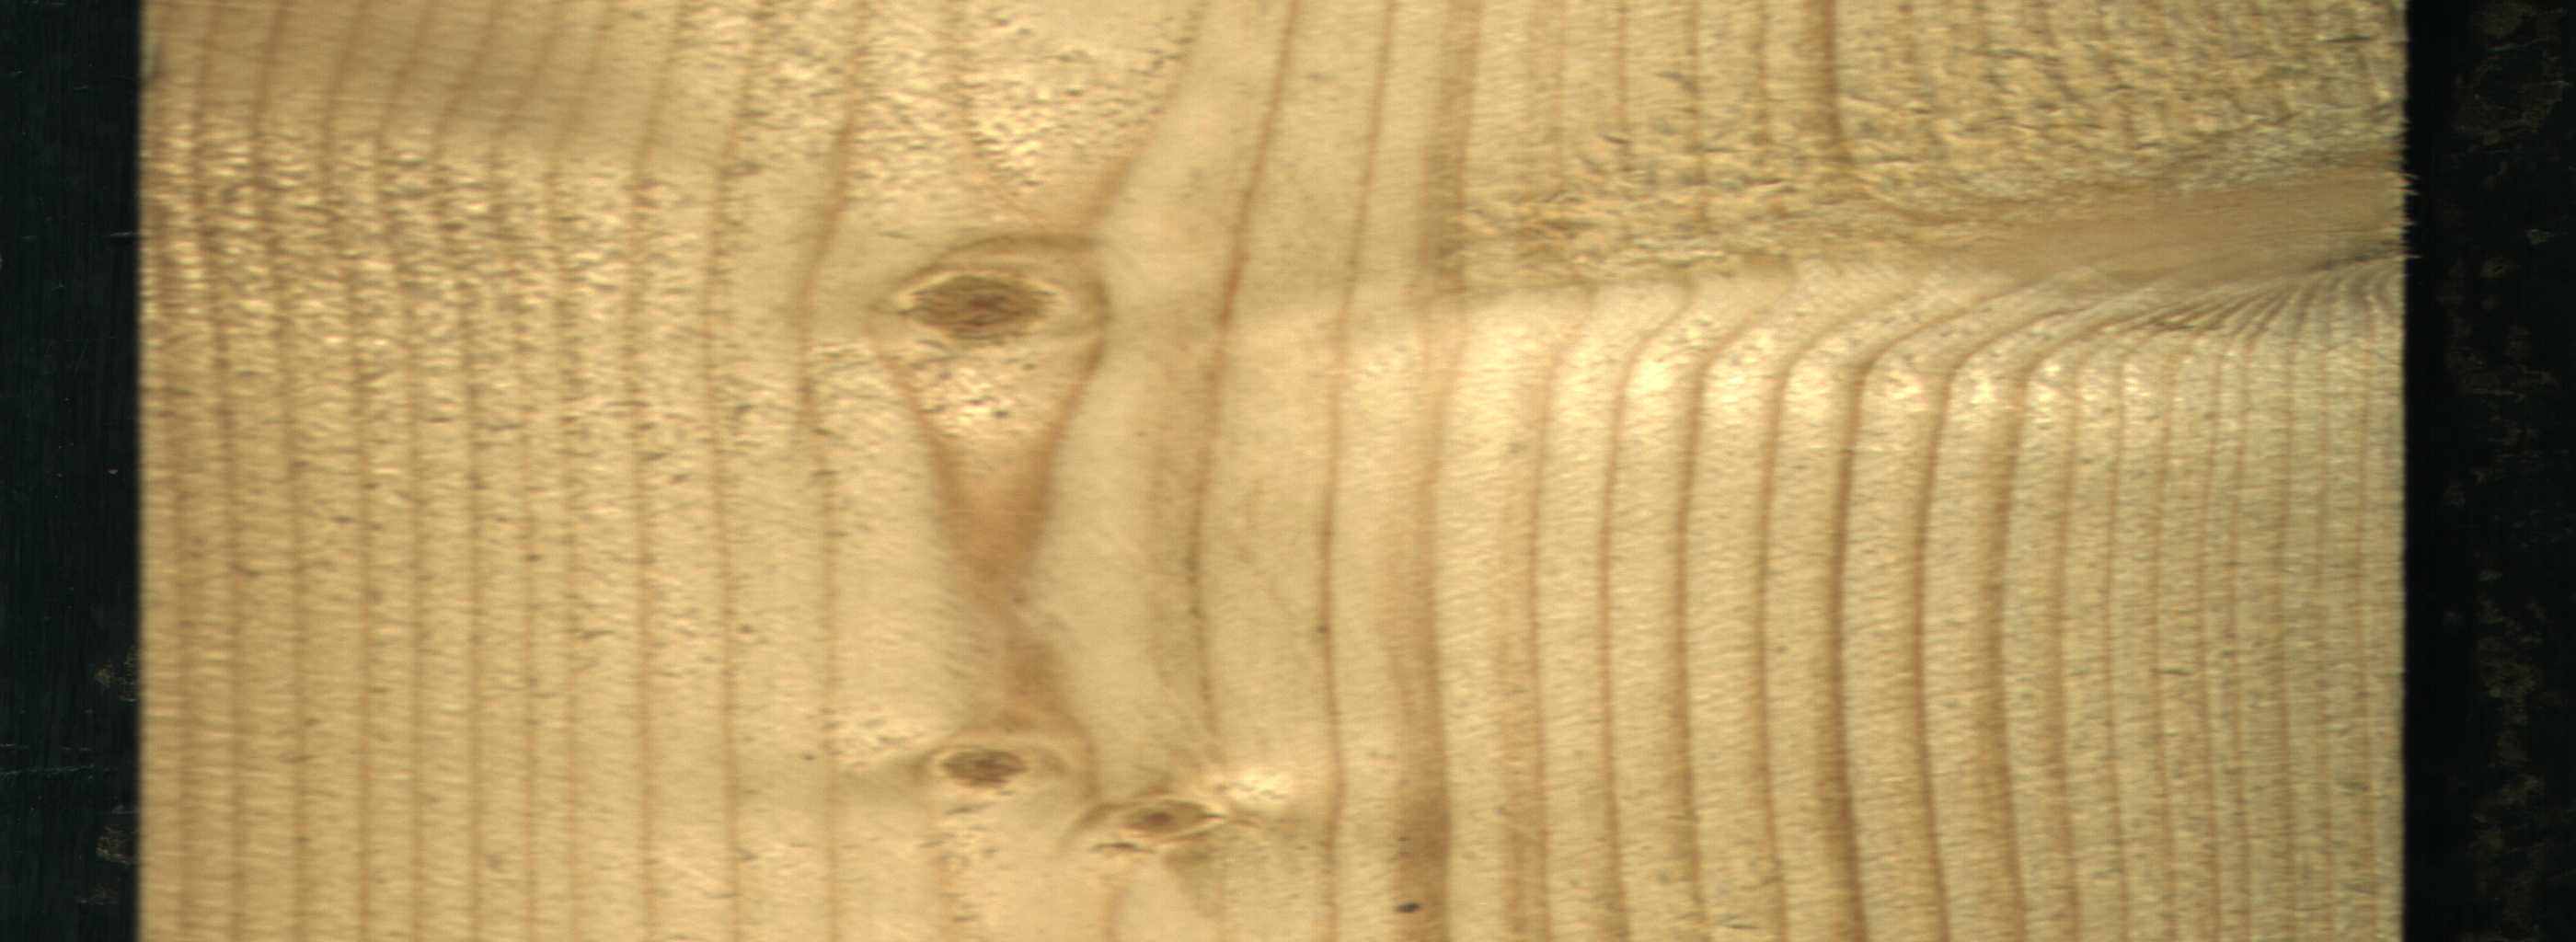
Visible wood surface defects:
Live_Knot
Live_Knot
Live_Knot
Live_Knot
Live_Knot